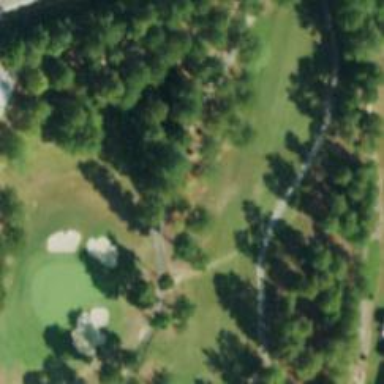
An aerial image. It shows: Golf tee.